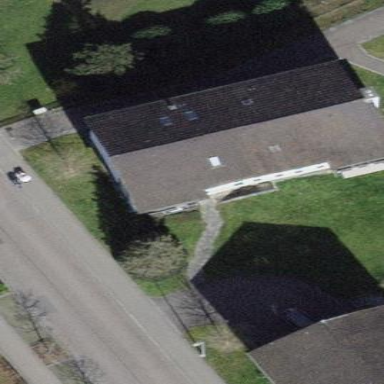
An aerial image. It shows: Building with tile roof.